Question: I want to use dull razor software, where in it asks for a source file in it.
(Shown in the picture below).
Also another dummy image link needs to be provided.

The execution of the exe file needs to be done using python code. How to pass parameters so that I can run this software?
Any tips or help will be appreciated.
Thank you:)
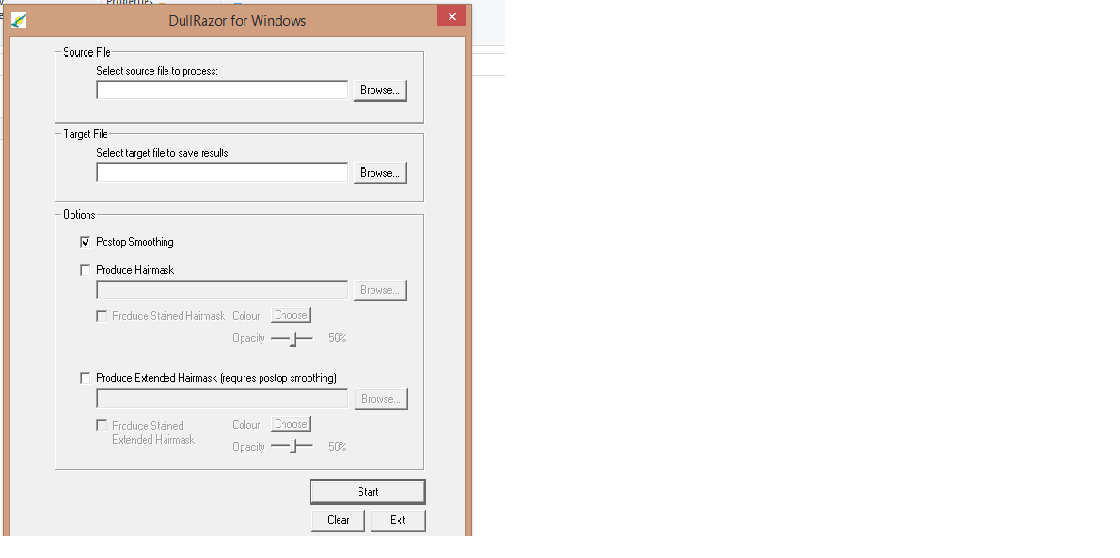
Answer: After searching a lot for how to automate a software.
I found sendkeys very useful.
It took a lot of time to install sendkeys on python 2.7 and also its website was shut. So it was a nice experience to install it with the help of Mingw
Here is what I write in my python code:
'''
import win32com.client
import subprocess
shell = win32com.client.Dispatch("WScript.Shell")
shell.AppActivate("DullRazor for Windows")
shell.SendKeys("{TAB}", 0)
'''
And so on to automate the software according to my needs.
Thank you @Celeo and @stefan